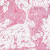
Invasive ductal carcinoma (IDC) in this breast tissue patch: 0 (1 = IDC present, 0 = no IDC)